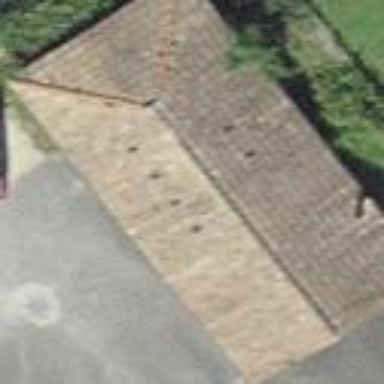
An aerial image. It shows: Shed.